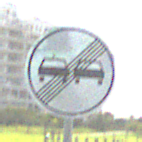
Verkehrszeichen: EndeUeberholverbot
Umgebung: Outdoor, Suburban
Tageszeit: MorningAfternoon
Wetter: PartlyCloudy
Licht: Natural
Jahreszeit: NotSpecified
Kontrast: HighContrast